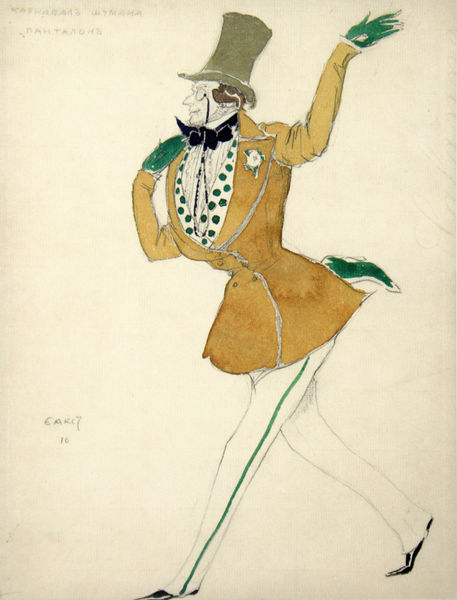
Titel: Kostümentwurf für Pantalone im Ballett "Carnaval"
Künstler: Léon Bakst
Standort: St. Petersburg
Institution: Staatliches Museum Theater und Musik
Schlagwörter: hand, mann, weiß, aquarell, gelb, grün, blume, braun, handschuh, handschuhe, hut, nase, schwarz, skizze, zeichnung, tuch, beige, zylinder, anzug, hose, jacke, arm, arme, augen, gehen, haare, mantel, zilinder, locken, schrift, papier, schuhe, laufen, grafik, graphik, werbung, füsse, frack, karikatur, streifen, fliege, weste, grun, punkte, fuss, gepunktet, linie, geld, karrikatur, brille, tupfen, bleistift, schritt, kneifer, schreiten, beau, monokel, coloriert, zilynder, monockel, 1900